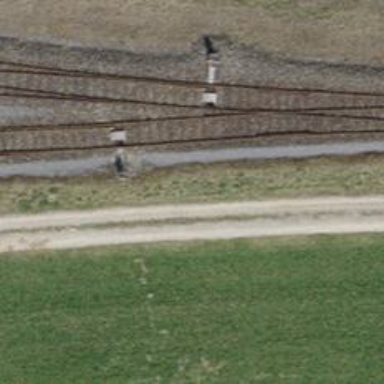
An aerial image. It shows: Railway switch.